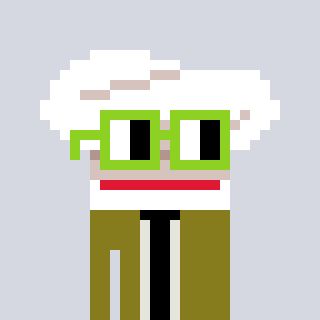
a pixel art character with square light green glasses, a chef hat-shaped head and a gunk-colored body on a cool background